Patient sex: F
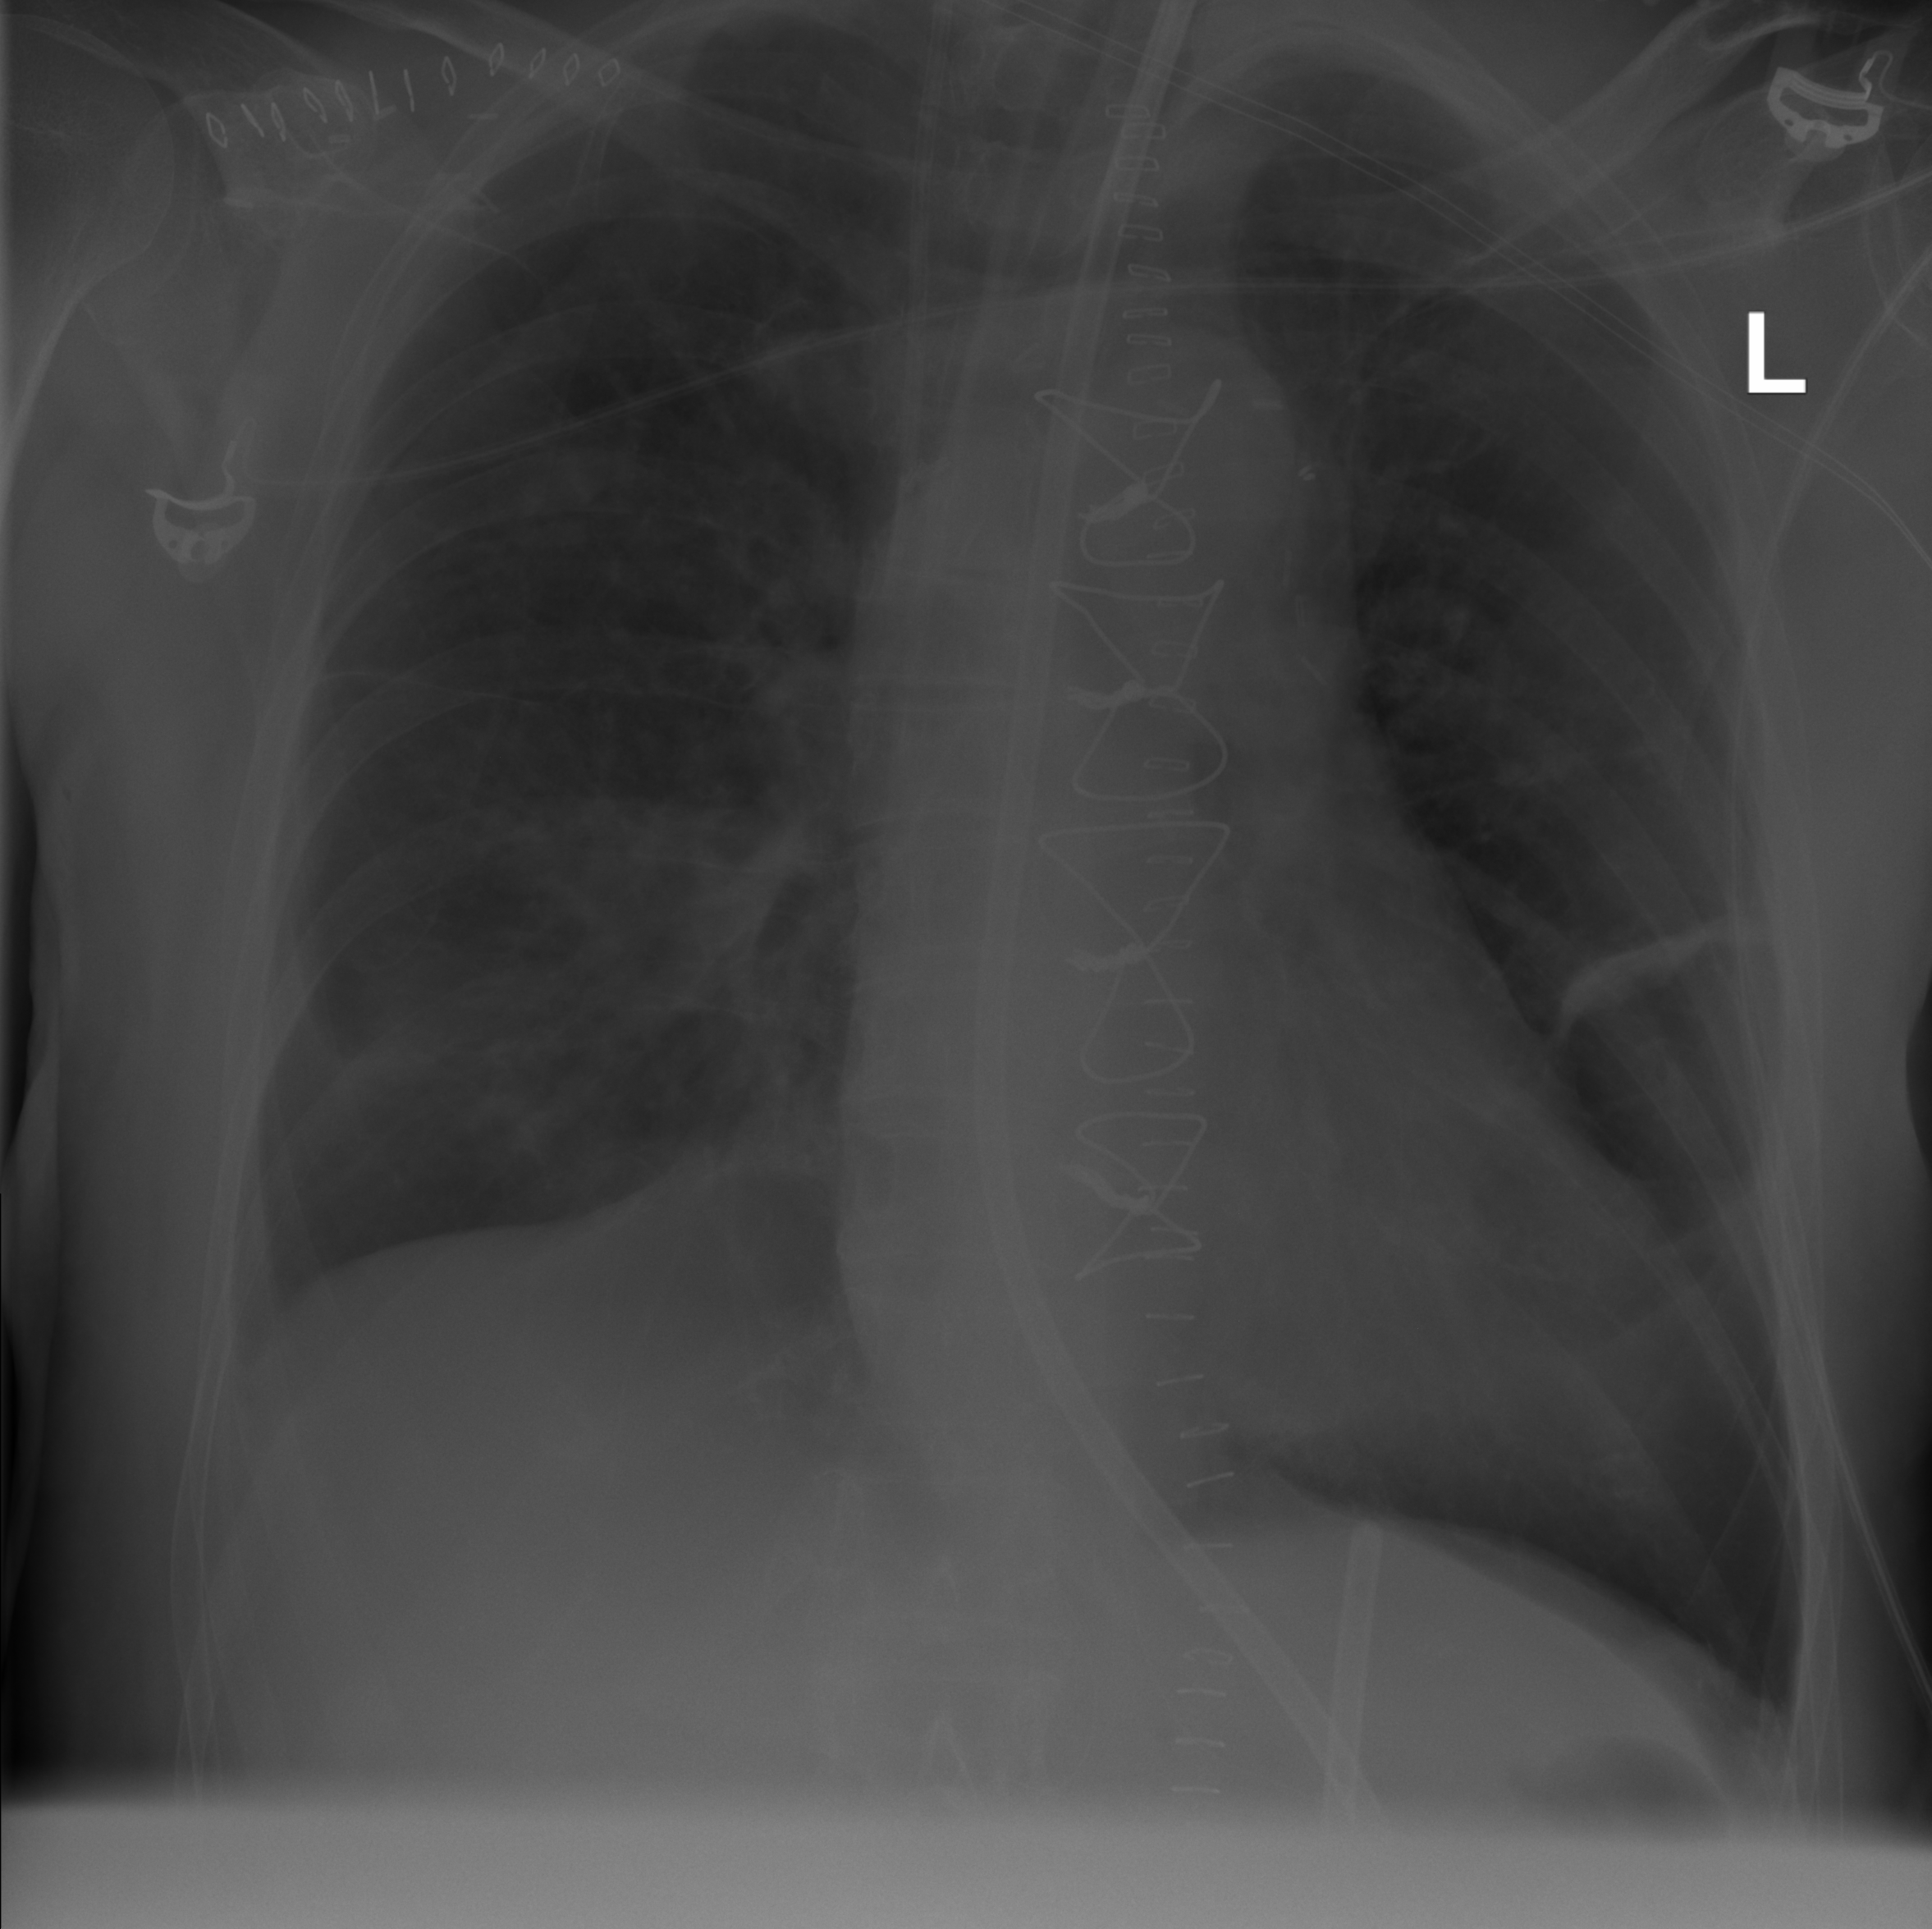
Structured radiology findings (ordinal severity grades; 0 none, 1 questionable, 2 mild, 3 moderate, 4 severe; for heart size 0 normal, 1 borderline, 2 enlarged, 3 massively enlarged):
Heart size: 0
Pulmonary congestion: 0
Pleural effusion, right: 3
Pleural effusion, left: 3
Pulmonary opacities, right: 2
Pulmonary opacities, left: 1
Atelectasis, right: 1
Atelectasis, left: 1